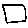
Label: square